Brain MRI, t1w sequence, axial 2D slice.
Patient: age 28, sex F, weight 95 kg, height 1.95 m
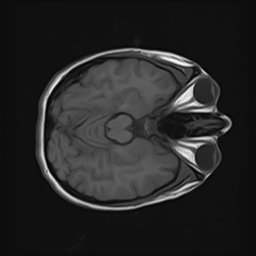